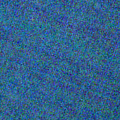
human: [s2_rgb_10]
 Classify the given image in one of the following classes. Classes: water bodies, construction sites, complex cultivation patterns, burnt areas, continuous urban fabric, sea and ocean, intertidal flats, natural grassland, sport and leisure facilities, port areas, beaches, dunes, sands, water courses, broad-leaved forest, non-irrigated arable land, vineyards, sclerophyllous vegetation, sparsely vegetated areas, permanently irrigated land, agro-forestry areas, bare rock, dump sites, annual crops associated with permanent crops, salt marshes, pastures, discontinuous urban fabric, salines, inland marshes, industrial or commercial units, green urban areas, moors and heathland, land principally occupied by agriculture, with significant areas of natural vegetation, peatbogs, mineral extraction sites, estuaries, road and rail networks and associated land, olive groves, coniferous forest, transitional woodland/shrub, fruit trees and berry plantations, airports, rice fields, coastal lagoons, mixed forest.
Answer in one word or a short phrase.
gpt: water bodies